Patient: sex M, age 63
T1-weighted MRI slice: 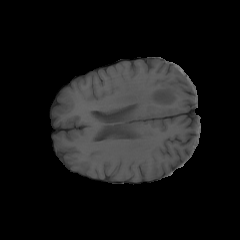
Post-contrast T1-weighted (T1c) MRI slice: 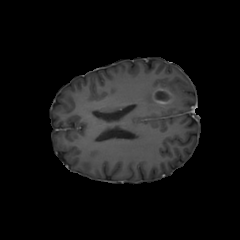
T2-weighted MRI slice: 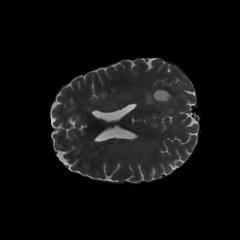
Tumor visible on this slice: yes
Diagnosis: Glioblastoma, IDH-wildtype
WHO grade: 4